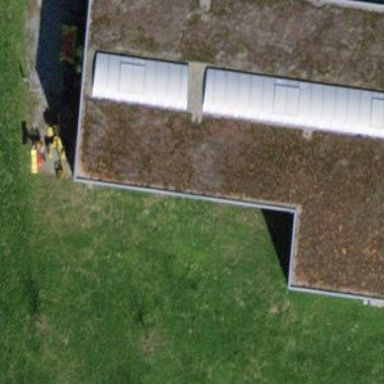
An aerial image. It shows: Commercial building.